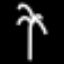
Label: palm tree